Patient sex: M
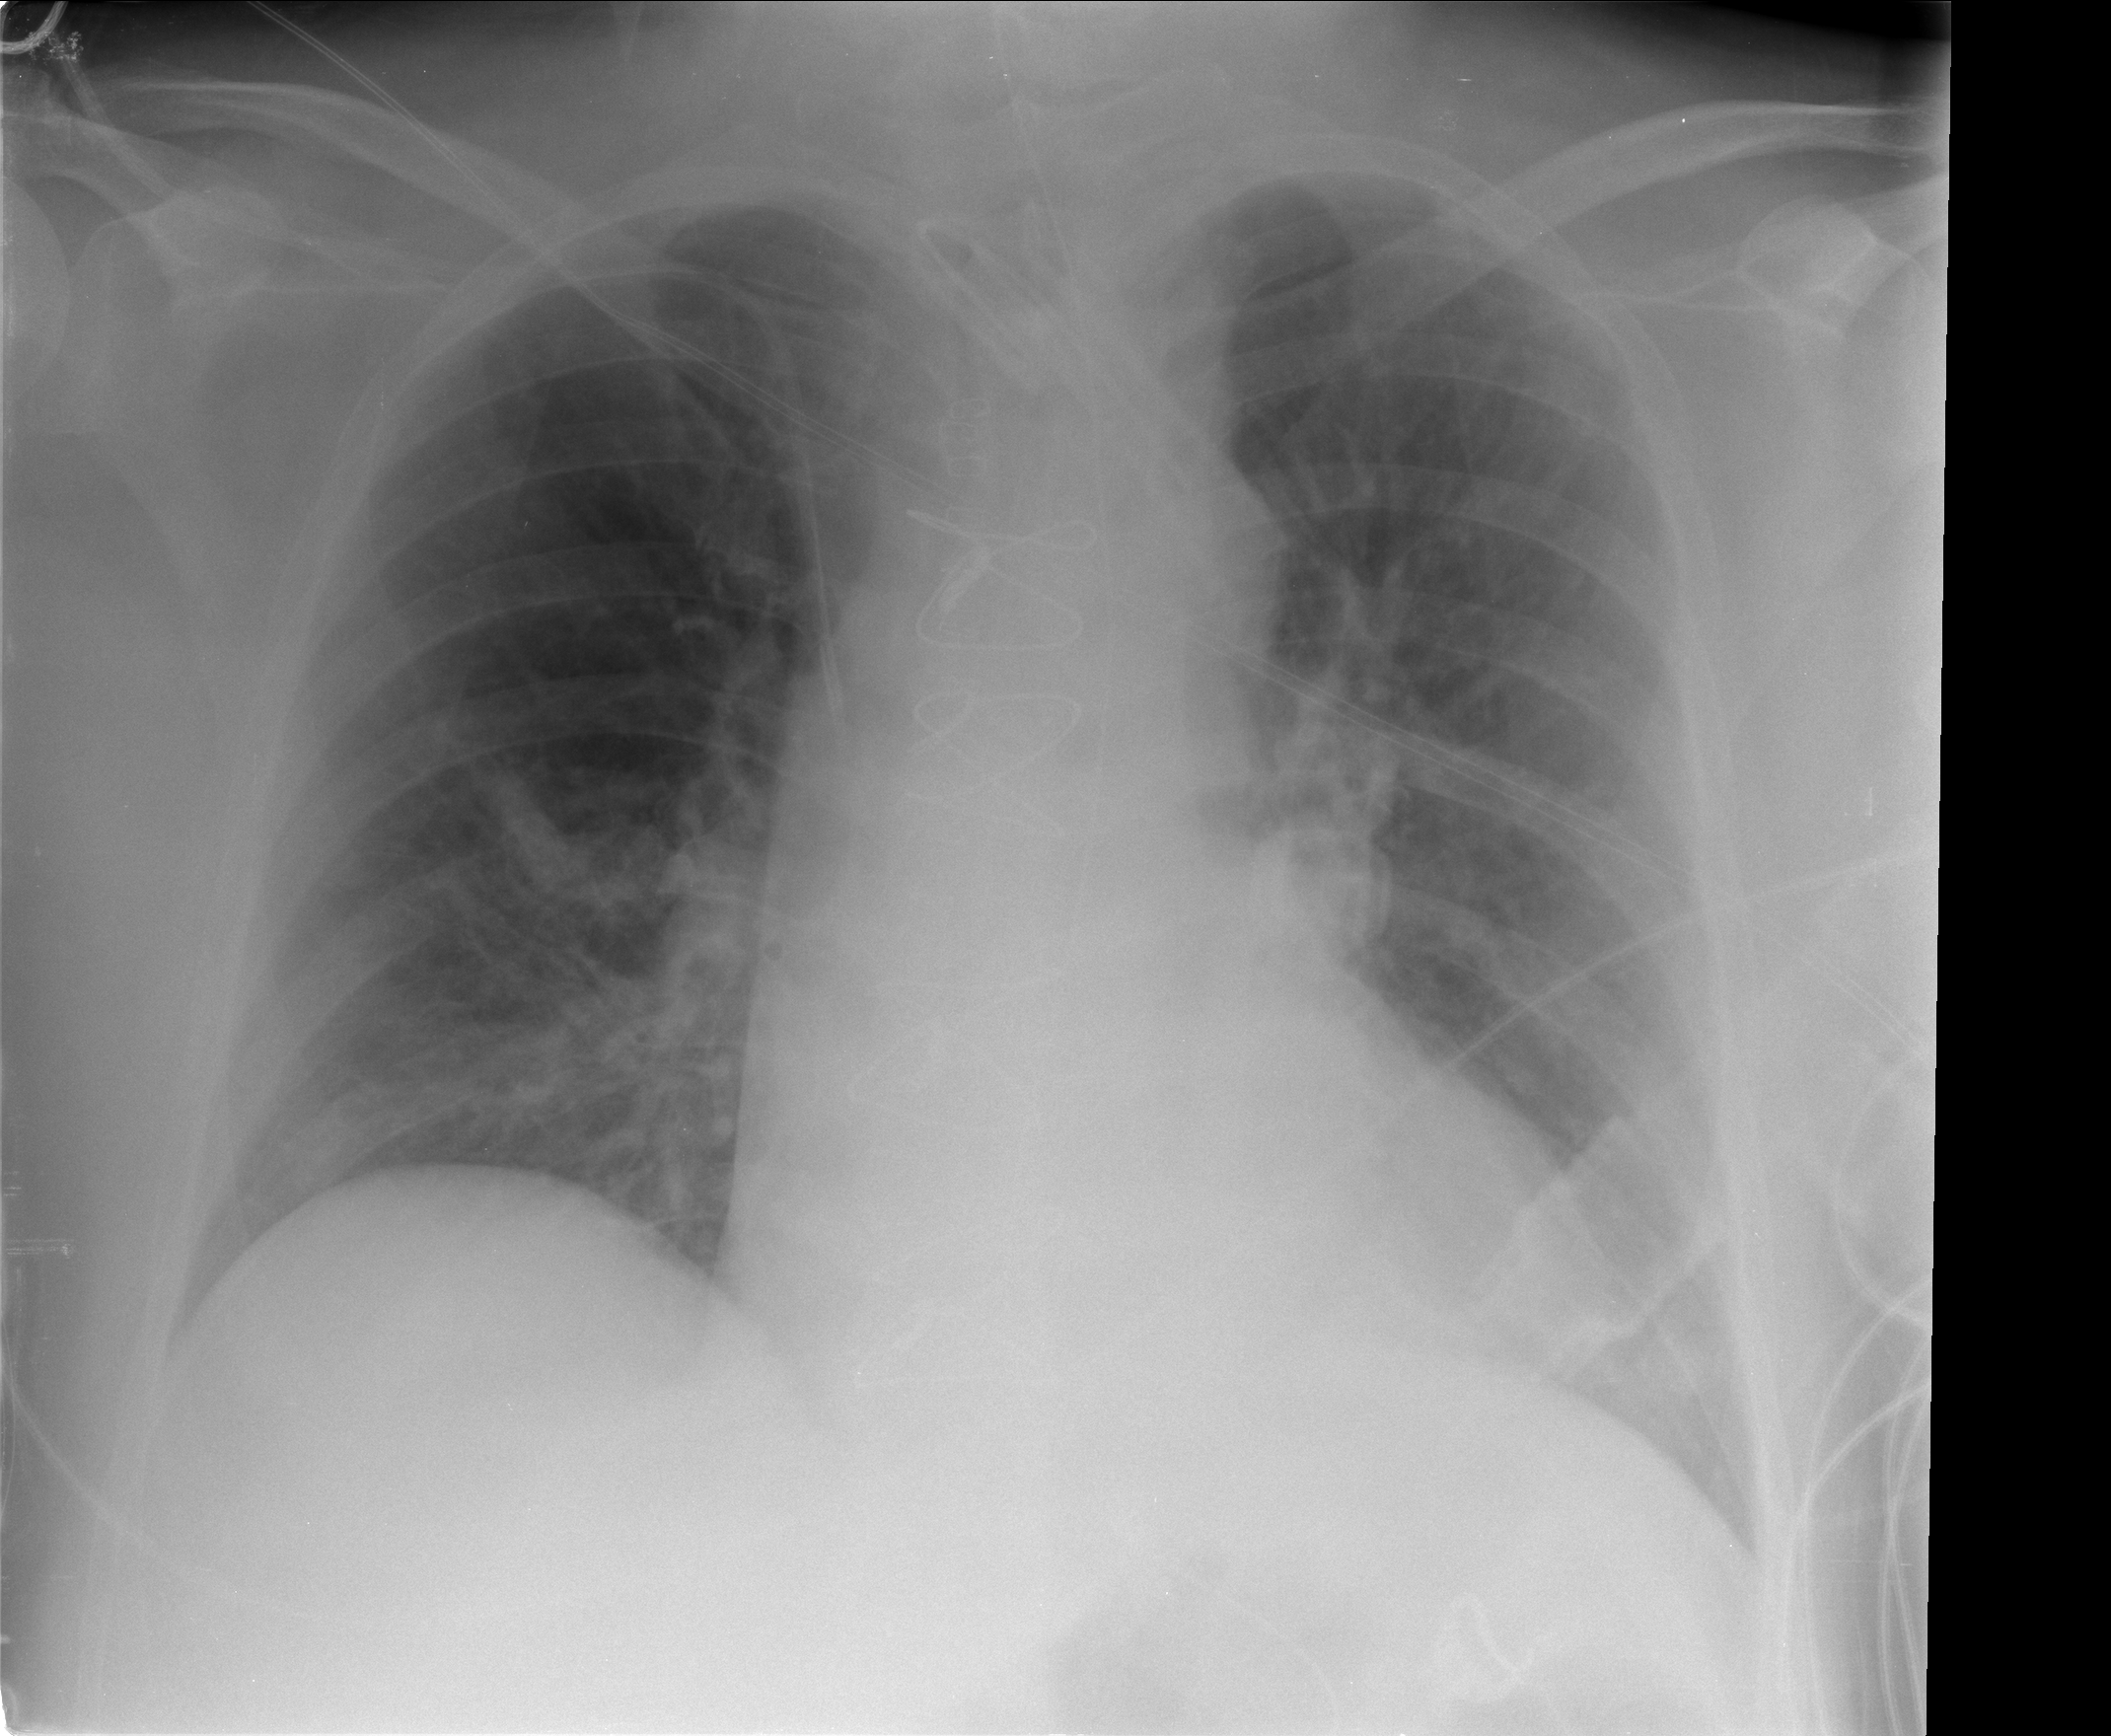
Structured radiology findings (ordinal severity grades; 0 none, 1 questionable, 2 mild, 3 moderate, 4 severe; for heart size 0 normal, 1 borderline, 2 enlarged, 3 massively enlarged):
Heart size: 2
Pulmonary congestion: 0
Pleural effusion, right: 0
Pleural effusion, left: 1
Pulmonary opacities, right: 1
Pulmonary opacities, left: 1
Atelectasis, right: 0
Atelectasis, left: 0